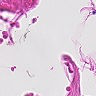
Metastatic tissue present: no